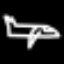
Label: airplane